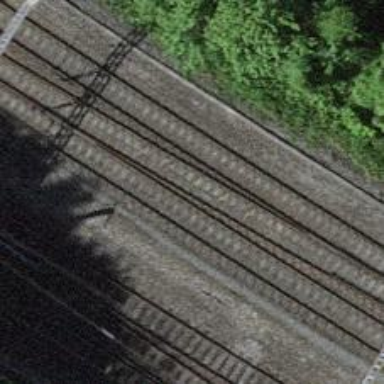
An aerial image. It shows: Single-track railway with electrified contact lines.